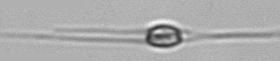
Label: Chaetoceros_danicus